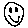
Label: smiley face